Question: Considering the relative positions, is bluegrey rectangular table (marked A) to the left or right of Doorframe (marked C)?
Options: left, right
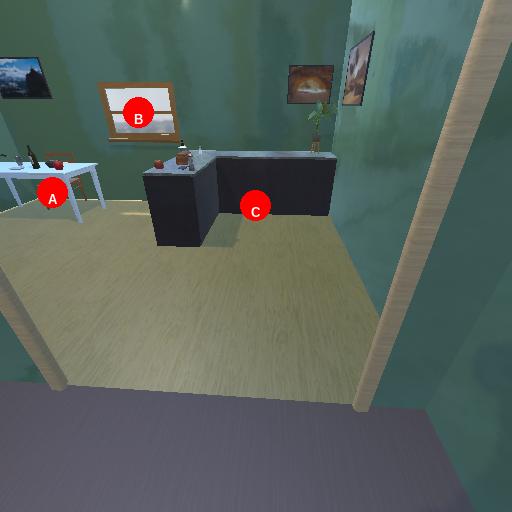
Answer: left